Field crop: maize
Growth stage: 2
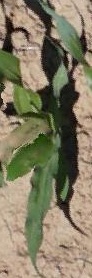
Species: maize